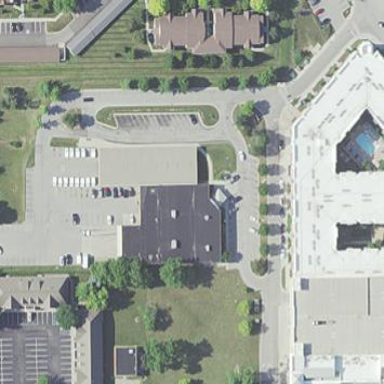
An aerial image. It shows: Post office building.